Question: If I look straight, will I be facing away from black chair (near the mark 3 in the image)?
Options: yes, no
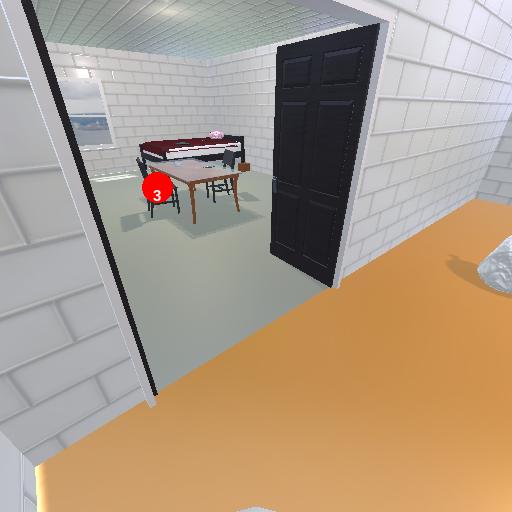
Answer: yes